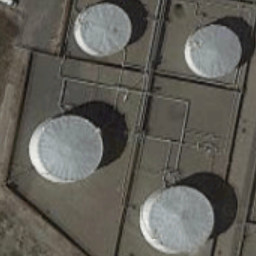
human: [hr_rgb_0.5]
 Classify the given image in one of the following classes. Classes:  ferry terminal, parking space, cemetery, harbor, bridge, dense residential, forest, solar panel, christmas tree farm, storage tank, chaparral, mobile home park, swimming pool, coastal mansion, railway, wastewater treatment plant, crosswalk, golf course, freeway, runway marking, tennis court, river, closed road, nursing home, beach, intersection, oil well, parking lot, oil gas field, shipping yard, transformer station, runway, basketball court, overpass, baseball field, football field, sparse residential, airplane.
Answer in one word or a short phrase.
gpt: storage tank